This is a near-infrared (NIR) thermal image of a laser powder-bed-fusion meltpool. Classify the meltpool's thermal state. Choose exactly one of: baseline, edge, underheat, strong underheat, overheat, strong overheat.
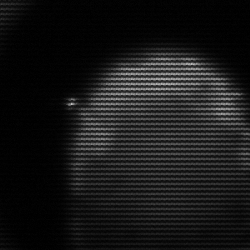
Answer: edge